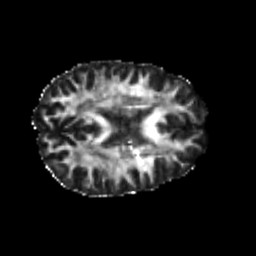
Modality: FA
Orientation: axial
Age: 22
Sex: female
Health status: healthy
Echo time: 0.074 s